Question: Have a look at this.

In my app when I'm scrolling what behind the title appears how can I fix it please
Here is my XML.file
'''
<TextView
android:id="@+id/textView1"
android:layout_width="wrap_content"
android:layout_height="40dp"
android:layout_alignParentLeft="true"
android:layout_alignParentRight="true"
android:layout_alignParentTop="true"
android:background="#000000"
android:gravity="center"
android:text="Frame Relay"
android:textColor="#F4661B"
android:textColorHint="#6600FF"
android:textStyle="normal|bold|italic" />
<ScrollView
android:id="@+id/scrollView1"
android:layout_width="wrap_content"
android:layout_height="wrap_content"
android:layout_alignParentBottom="true"
android:layout_alignParentLeft="true"
android:layout_alignParentRight="true"
android:layout_alignParentTop="true" >
<TextView
android:id="@+id/textView2"
android:layout_width="wrap_content"
android:layout_height="wrap_content"
android:layout_alignParentBottom="true"
android:layout_alignParentLeft="true"
android:layout_alignParentRight="true"
android:layout_below="@+id/textView1"
android:text="@string/pourframerelay"
android:textColor="#FAEBD7"
android:textColorHint="#FAEBD7" />
</ScrollView>
'''
thank you again
my xml file
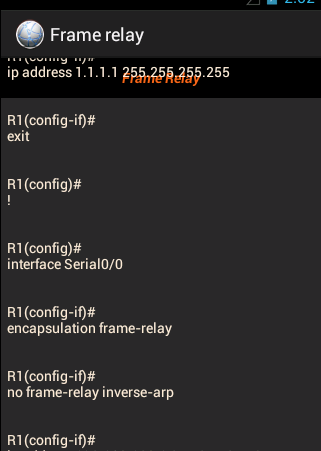
Answer: You should remove from ScrollView line:
'''
android:layout_alignParentTop="true"
'''
and put instead this one:
'''
android:layout_below="@id/textView1"
'''